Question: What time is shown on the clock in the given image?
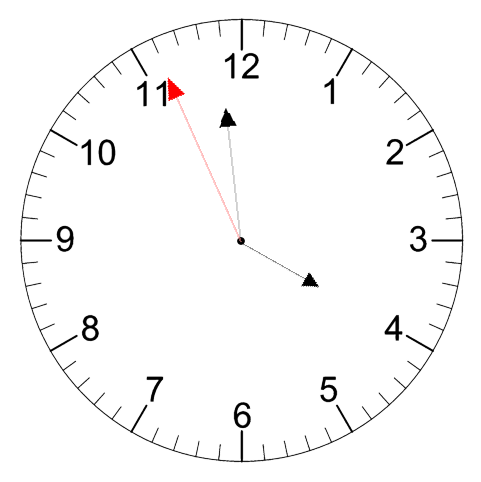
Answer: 03:58:56